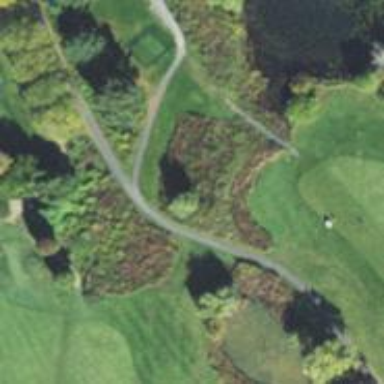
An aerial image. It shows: Path for both road and golf.